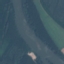
Land use / land cover class: River